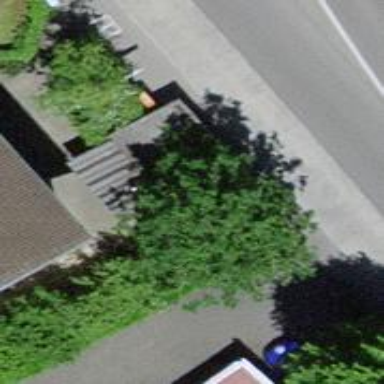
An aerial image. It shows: Bus stop with sheltered platform for public transport.